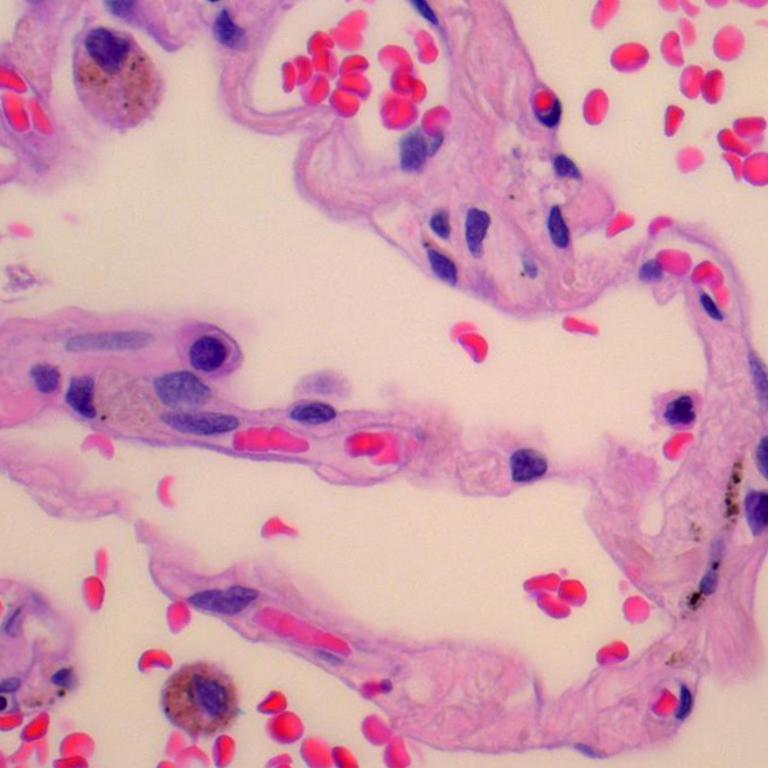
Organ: lung
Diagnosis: benign